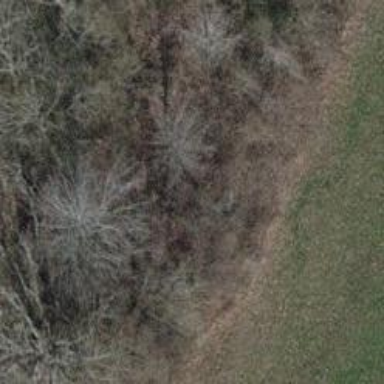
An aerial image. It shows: Deciduous broadleaved tree.